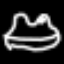
Label: frog